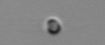
Label: nanoplankton_mix